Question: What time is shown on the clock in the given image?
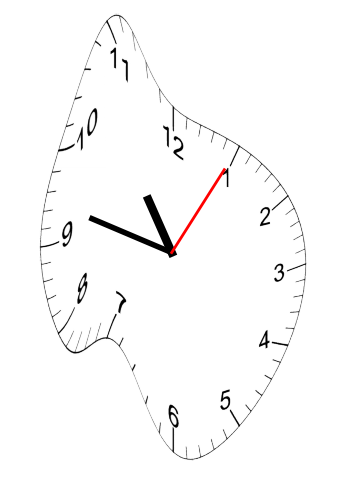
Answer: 10:47:05